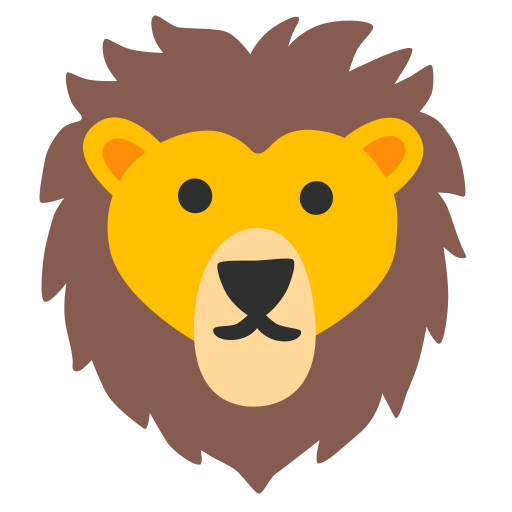
Emoji: 🦁